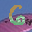
Label: 6